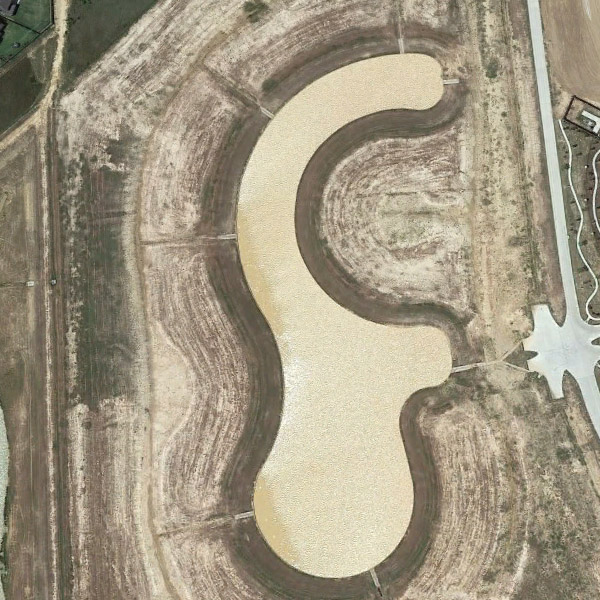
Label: Pond